Aerial crown-view tile of a tropical tree (Barro Colorado Island, Panama), acquired 20250414:
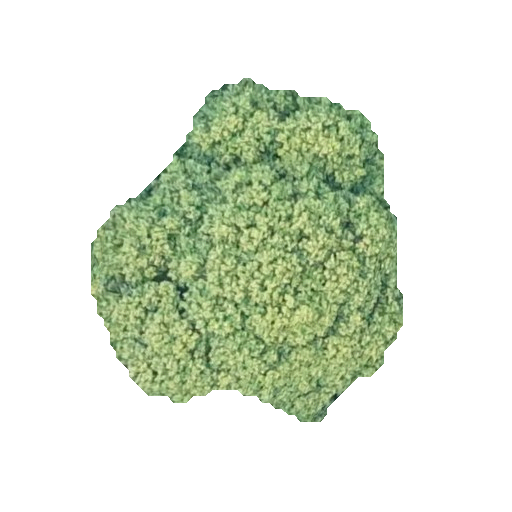
Species: Trichilia tuberculata
GBIF accepted scientific name: Trichilia tuberculata
Crown area: 113.592 m²